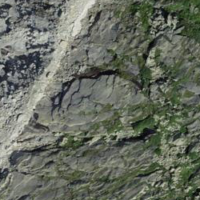
EUNIS habitat code: 48
Species observed at this site:
Jacobaea incana